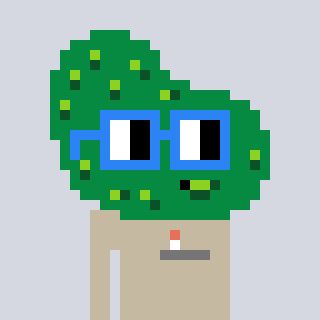
a pixel art character with square blue glasses, a pickle-shaped head and a bege-colored body on a cool background